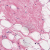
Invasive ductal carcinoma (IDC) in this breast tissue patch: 0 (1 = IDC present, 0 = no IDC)